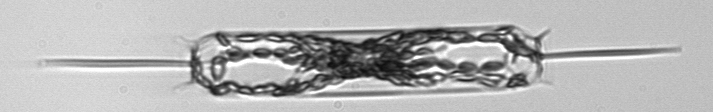
Label: Ditylum_brightwellii